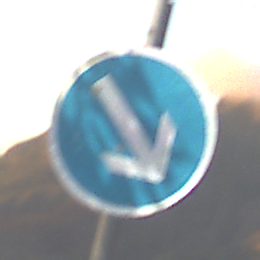
Verkehrszeichen: VorgeschriebeneVorbeifahrtRechts
Umgebung: Outdoor, RoadRail
Tageszeit: SunriseSunset
Wetter: PartlyCloudy
Licht: Natural
Jahreszeit: NotSpecified
Kontrast: HighContrast